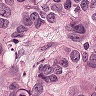
Metastatic tissue present: yes